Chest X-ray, PA view. Patient: 28 years old, sex F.
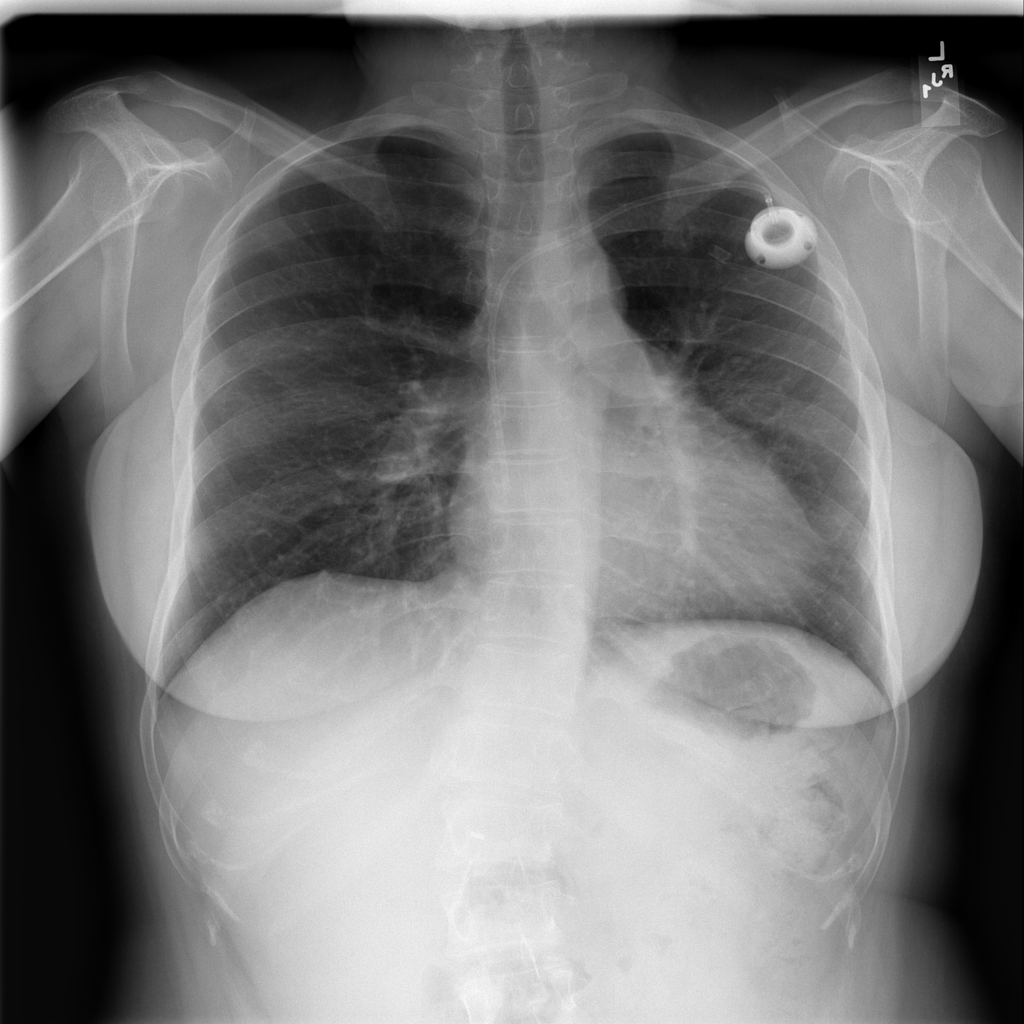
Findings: No Finding